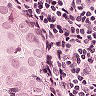
Metastatic tissue present: yes